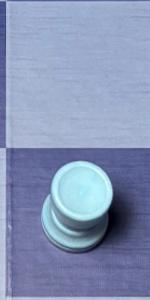
Label: Rook_White